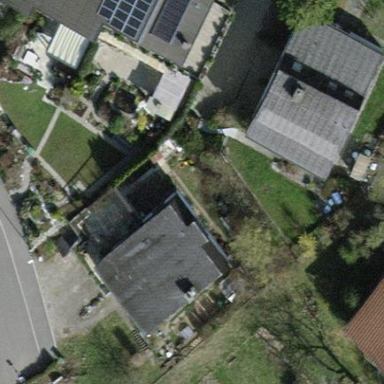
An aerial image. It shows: Detached building.